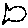
Label: fish